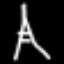
Label: The Eiffel Tower